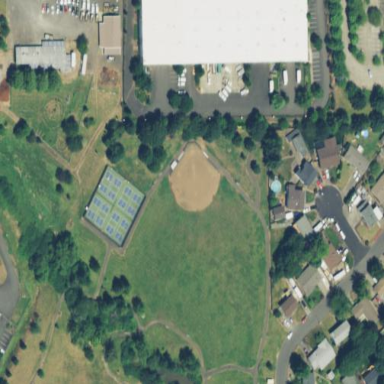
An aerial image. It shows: Softball pitch for leisure and sport activities.